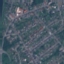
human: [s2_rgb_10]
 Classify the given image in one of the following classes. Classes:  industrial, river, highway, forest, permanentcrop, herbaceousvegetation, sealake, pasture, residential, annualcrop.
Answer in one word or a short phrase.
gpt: Residential